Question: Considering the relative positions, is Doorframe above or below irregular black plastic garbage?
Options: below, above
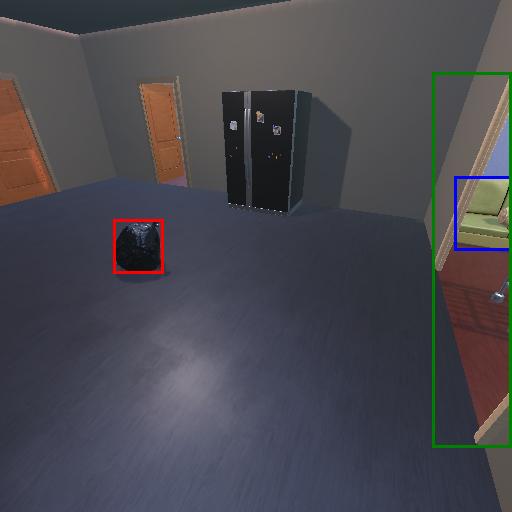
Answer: below